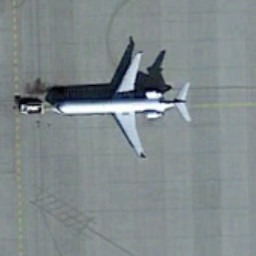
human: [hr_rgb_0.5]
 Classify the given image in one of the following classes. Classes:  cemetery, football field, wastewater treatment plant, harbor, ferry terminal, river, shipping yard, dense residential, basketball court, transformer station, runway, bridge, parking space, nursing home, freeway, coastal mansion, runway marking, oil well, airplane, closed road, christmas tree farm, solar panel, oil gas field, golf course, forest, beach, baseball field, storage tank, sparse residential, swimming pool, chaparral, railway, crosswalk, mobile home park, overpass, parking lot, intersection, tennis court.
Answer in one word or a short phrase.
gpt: airplane